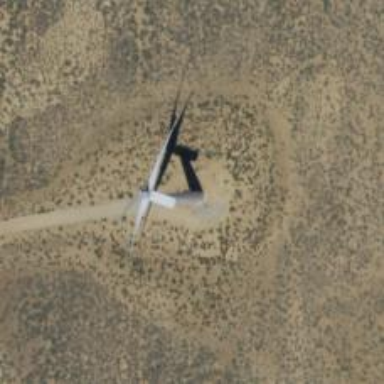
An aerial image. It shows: Wind generator with horizontal axis. The generator is wind turbine.